Question: I want to Create a view called ShowAllBooksBorrowed that shows the information (BookName, ISBN, BookCategoryName, BookAuthor, BorrowedDate, ReturnDate, ActualReturnDate) of all the books that have been borrowed from the library but not returned.
I am having trouble figuring out how to relate the BorrowerInfo table to the BookInfo and BookCategory table using the information from the Books table. I understand how it relates but I am not sure how to carry this out. I think I may need to use Union or CrossJoin?
here is my database:

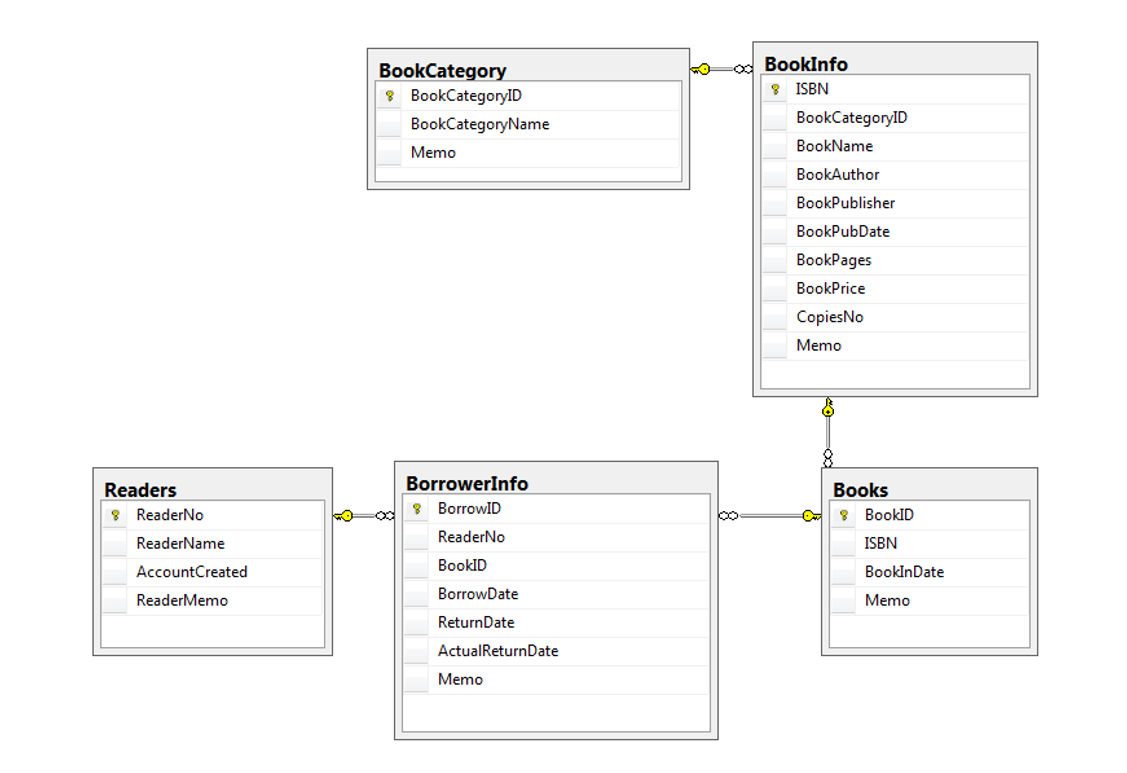
Answer: You could create a view like as shown below:
'''
create view show_all_books_borrowed as
select
k.bookname,
b.isbn,
c.bookcategoryname,
k.bookauthor,
w.borrowdate,
w.returndate,
w.actualreturndate
from books b
join borrowerinfo w on w.bookid = b.bookid
join bookinfo k on k.isbn = b.isbn
join bookcategory c on k.bookcategoryid = c.bookcategoryid
where w.actualreturndate is null
'''